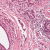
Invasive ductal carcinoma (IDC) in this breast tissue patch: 1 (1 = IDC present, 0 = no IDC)